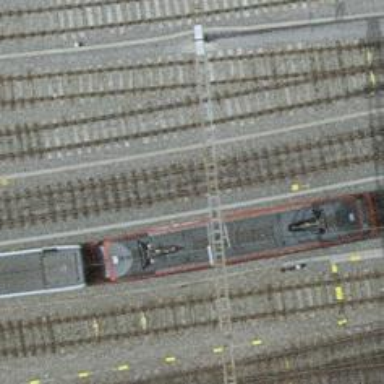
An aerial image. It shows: Rail siding with electrified contact lines for trains.